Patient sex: M
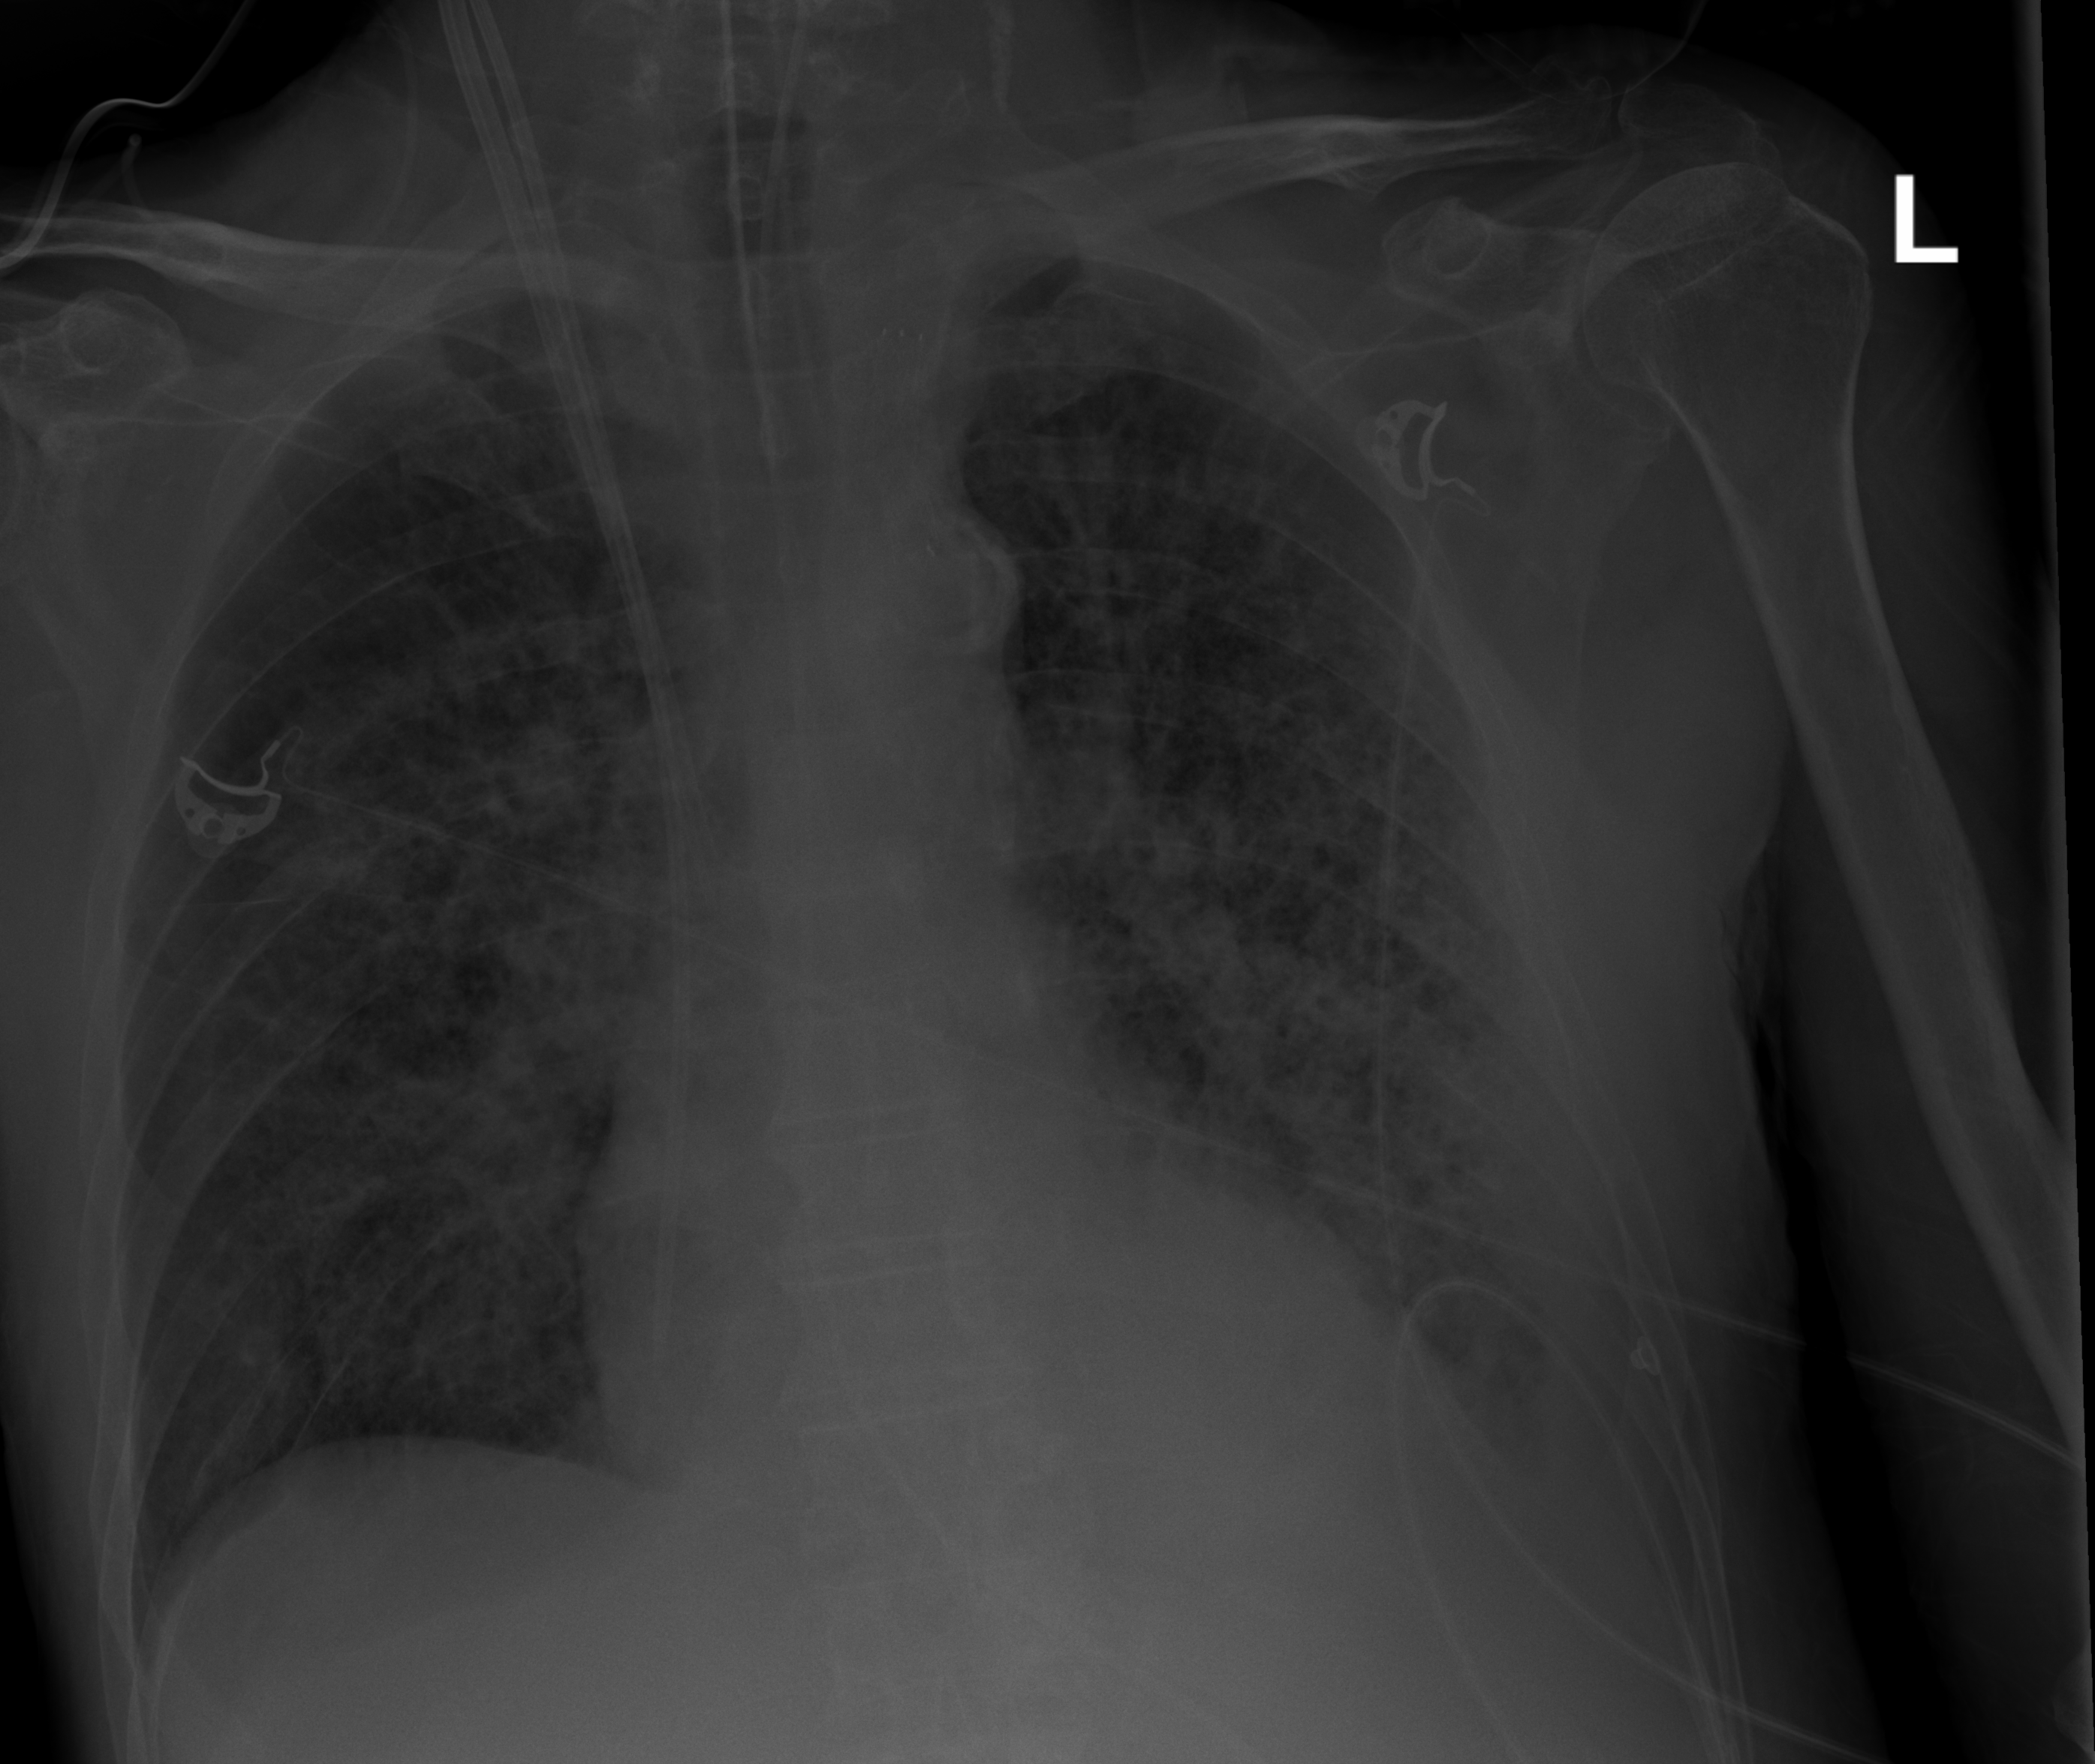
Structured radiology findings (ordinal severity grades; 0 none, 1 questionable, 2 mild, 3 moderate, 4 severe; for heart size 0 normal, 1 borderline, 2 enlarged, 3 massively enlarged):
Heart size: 0
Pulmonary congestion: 2
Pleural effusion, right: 0
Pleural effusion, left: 2
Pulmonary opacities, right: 3
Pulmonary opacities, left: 3
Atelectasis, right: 0
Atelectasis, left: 2